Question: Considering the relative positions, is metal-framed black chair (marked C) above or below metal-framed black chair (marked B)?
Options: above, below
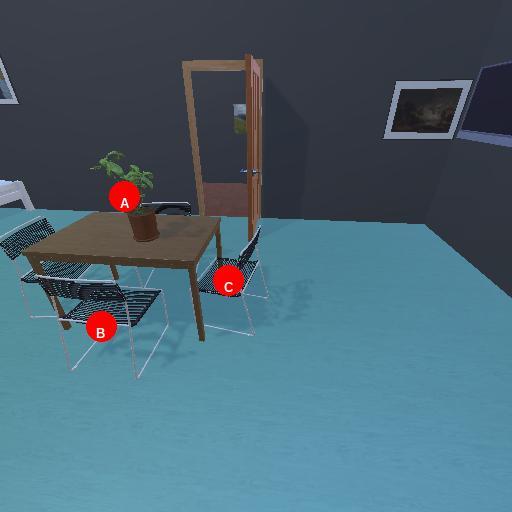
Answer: above